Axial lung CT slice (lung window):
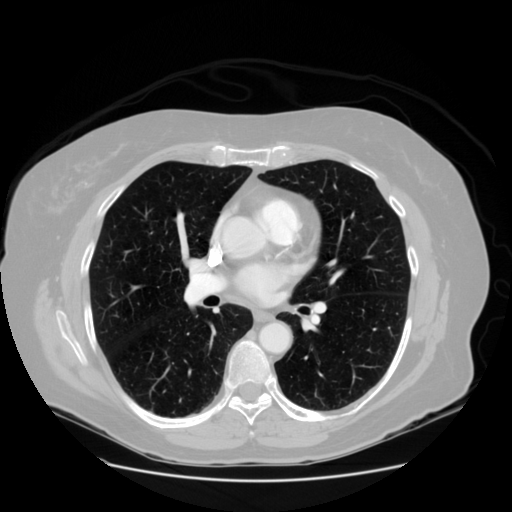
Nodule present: no